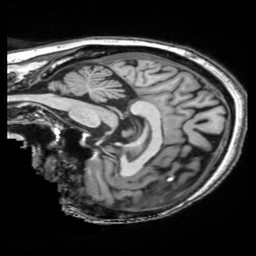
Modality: T1w
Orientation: sagittal
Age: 62
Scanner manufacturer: siemens
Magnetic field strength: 3 T
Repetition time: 2.5 s
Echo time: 0.00343 s